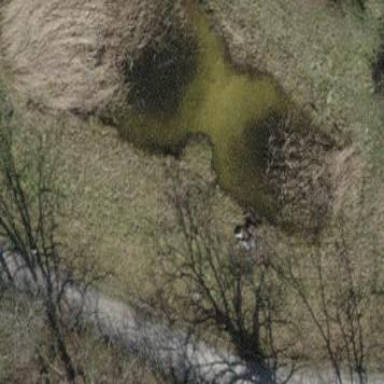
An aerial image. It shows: Pond surrounded by natural water.